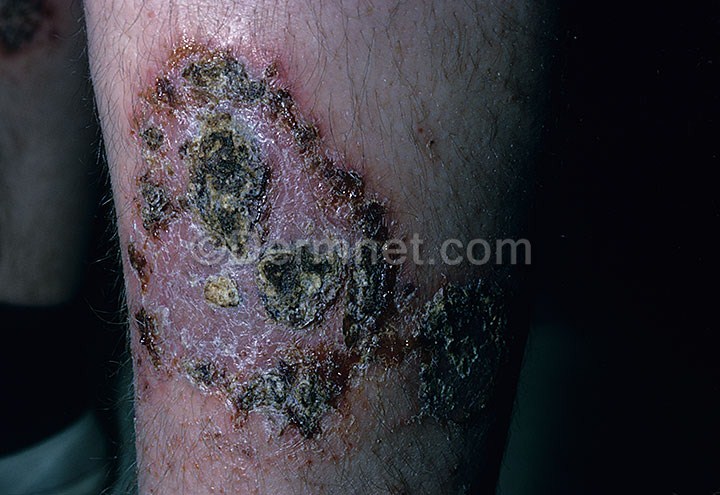
Disease: Cellulitis Impetigo and other Bacterial Infections